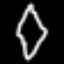
Label: diamond